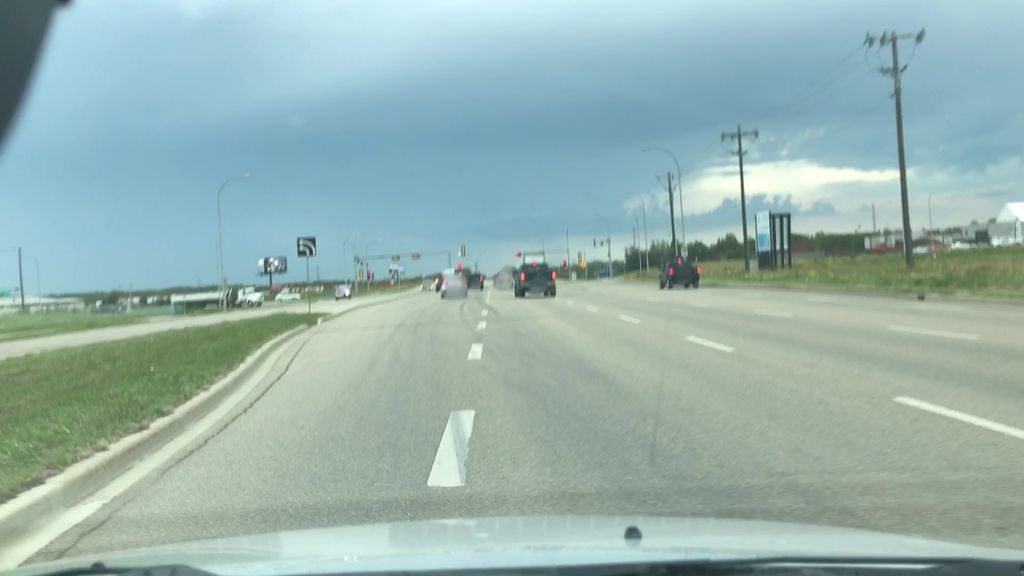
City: edmonton